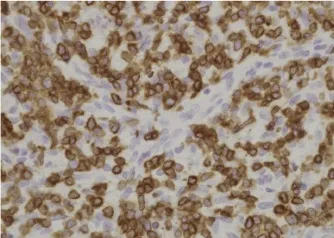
Pathological features of the right cervical lymph node. Immunohistochemical staining revealed the atypical cells to be positive for CD3 , a marker of matured T cells.
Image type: pathology (immunostaining)